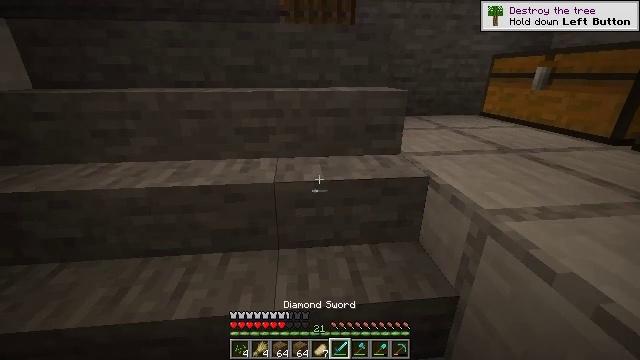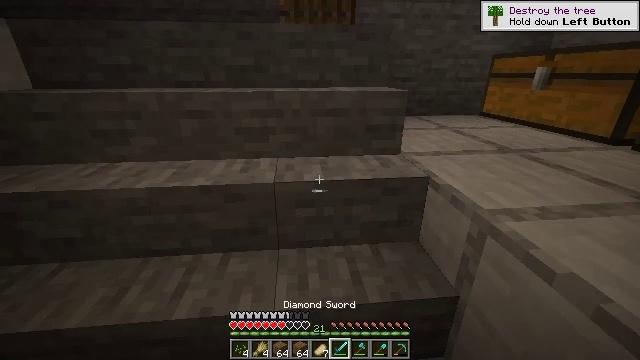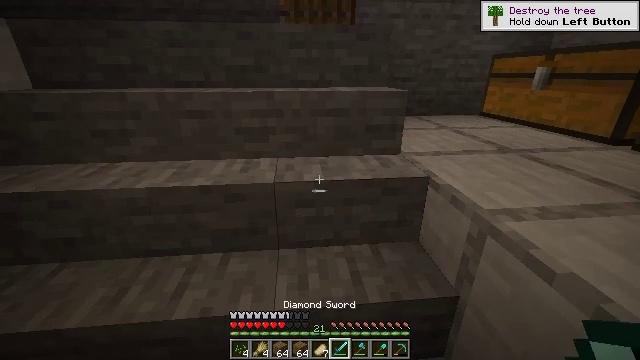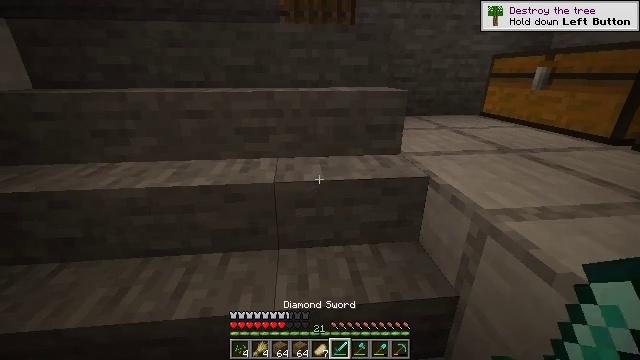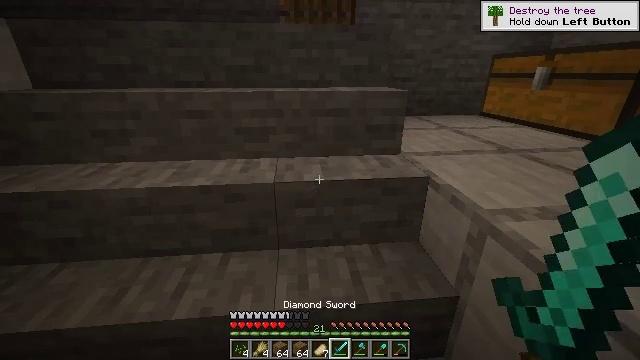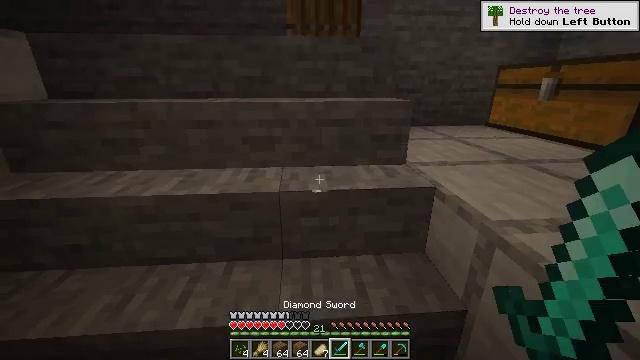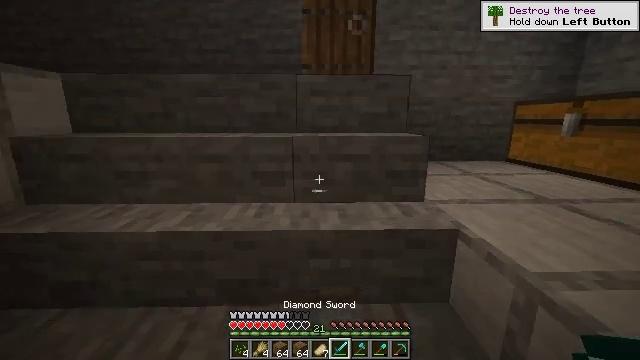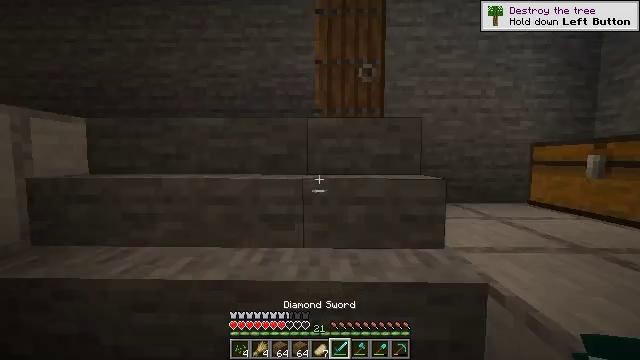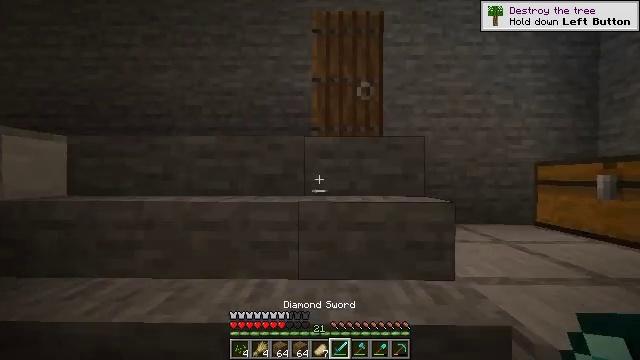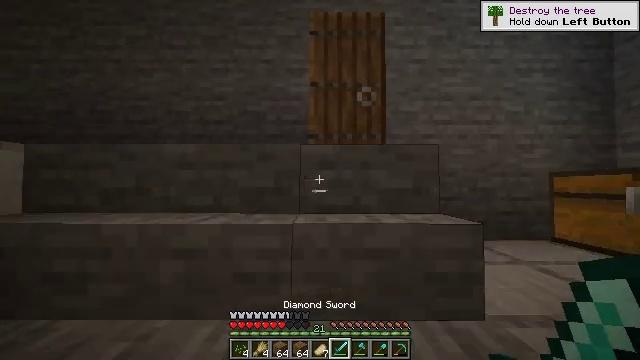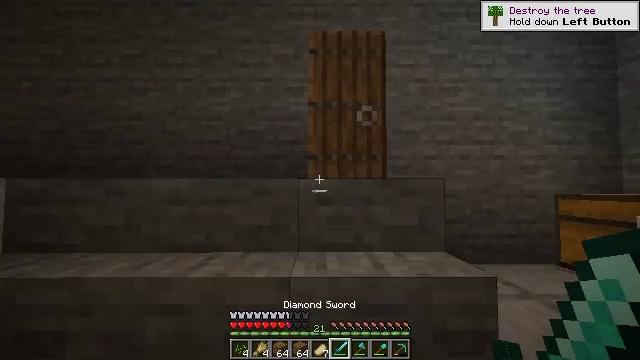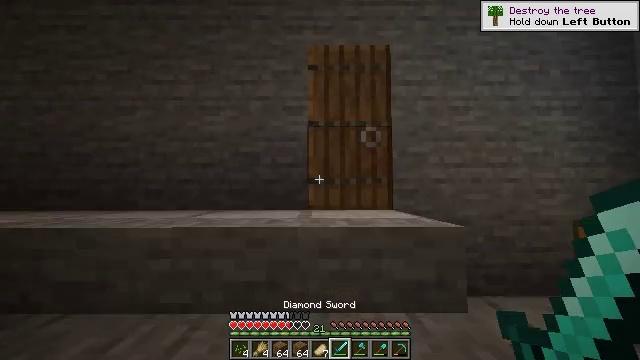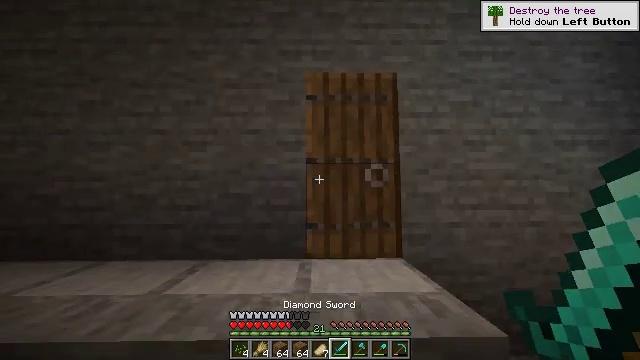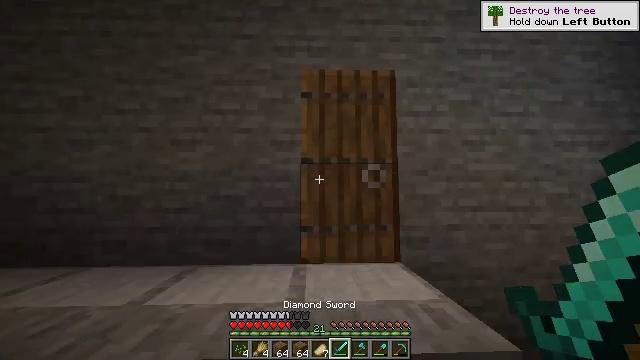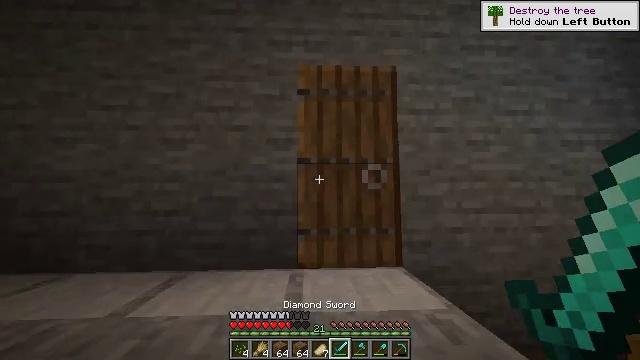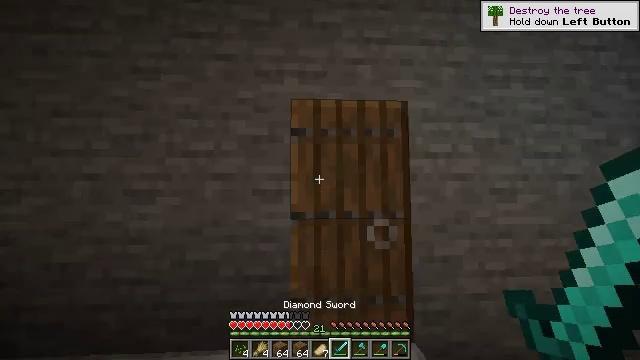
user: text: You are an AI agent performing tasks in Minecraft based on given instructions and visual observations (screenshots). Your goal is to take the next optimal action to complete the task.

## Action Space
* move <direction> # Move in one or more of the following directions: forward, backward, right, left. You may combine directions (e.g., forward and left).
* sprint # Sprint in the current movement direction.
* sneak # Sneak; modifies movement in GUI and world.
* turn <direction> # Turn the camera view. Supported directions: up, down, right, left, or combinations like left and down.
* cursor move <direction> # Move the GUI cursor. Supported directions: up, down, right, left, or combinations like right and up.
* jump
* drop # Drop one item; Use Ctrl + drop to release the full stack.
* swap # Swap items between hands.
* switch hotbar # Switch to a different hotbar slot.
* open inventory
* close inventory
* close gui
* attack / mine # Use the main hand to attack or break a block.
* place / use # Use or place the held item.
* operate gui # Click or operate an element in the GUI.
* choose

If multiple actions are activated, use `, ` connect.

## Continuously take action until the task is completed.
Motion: motion action
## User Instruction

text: Make a dispenser with materials.
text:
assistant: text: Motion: no_op
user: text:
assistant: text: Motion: no_op
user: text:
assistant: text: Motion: no_op
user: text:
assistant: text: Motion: no_op
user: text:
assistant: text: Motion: turn left and up
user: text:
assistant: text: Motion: move forward, turn left and up
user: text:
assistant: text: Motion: move forward, turn left and up
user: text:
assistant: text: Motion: move forward, turn up
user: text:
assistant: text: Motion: move forward, turn up
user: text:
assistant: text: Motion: move forward, turn up
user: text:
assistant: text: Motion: move forward
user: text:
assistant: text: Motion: move forward
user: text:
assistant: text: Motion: move forward, turn right
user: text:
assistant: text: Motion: move forward
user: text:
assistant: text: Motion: move forward
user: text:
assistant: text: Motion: move forward
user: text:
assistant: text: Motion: move forward
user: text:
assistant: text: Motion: move forward, turn down
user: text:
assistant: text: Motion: turn down
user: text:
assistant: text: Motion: use / place
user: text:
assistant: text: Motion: use / place
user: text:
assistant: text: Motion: turn down, use / place
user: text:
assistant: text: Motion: turn right and down, use / place
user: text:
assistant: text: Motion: turn right and down
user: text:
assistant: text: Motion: turn down
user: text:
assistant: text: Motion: no_op
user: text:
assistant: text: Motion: move forward
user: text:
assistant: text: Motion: move forward
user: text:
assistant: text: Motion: move forward
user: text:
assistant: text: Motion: move forward